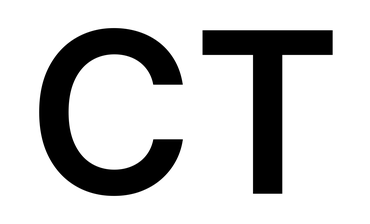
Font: Inter_SemiBold